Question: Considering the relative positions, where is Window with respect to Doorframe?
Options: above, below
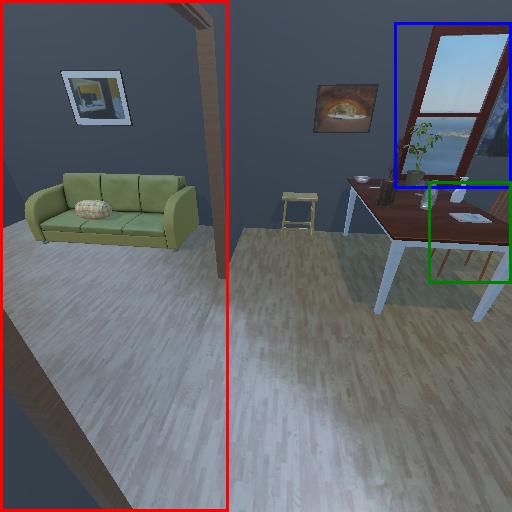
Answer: above